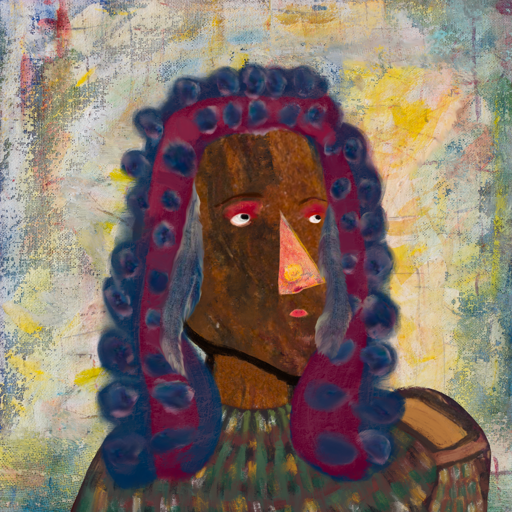
Background: Irani, Head And Neck Side: Mosgoul, Face Side: Irani, Bust: After_Raid, Hair Side: Hill_Girl, Head Accessory: Blank, Second Necklace: Blank, Necklace: Blank, Baby: Blank